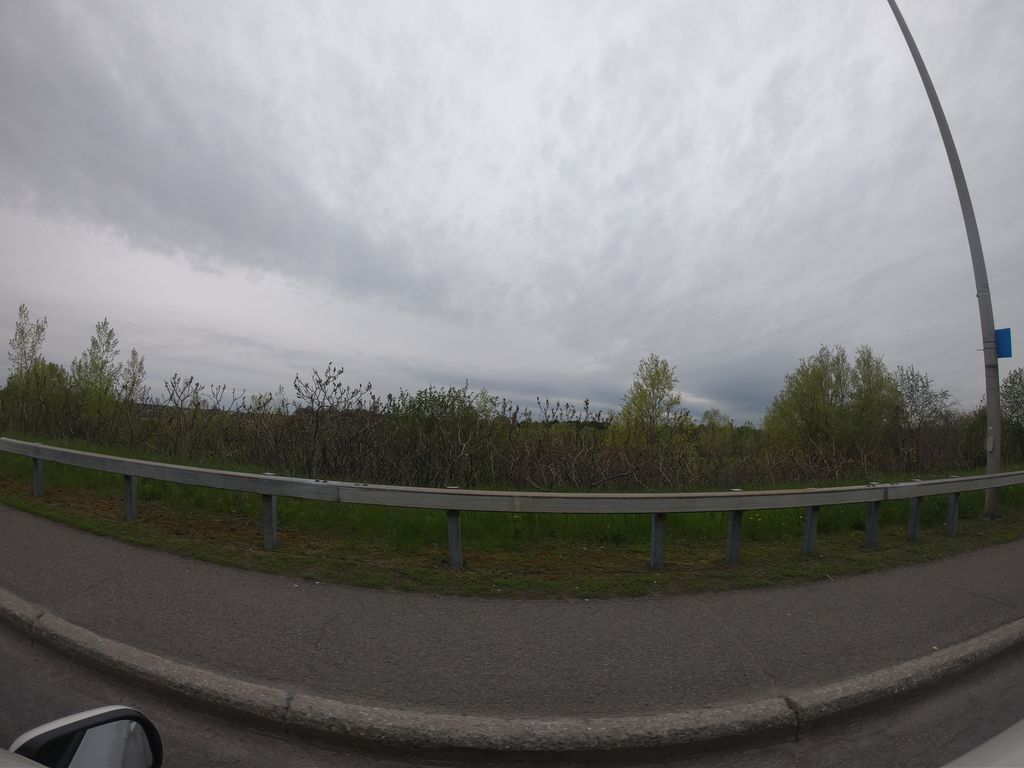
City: ottawa-gatineau